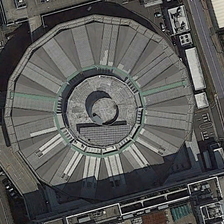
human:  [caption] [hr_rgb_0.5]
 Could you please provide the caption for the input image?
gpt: here we can see a aesthetic round center surrounded by roads .

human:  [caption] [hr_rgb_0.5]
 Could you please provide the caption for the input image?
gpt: the petaling center is between two blocks .

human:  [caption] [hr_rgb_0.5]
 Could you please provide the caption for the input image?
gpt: a round building and some square buildings are sandwiched between two roads .

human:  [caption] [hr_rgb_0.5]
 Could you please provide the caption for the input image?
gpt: a round building and some square buildings are sandwiched between two roads .

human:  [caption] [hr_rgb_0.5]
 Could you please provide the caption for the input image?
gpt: a circle building is near a building and two roads .